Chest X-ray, AP view. Patient: 64 years old, sex M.
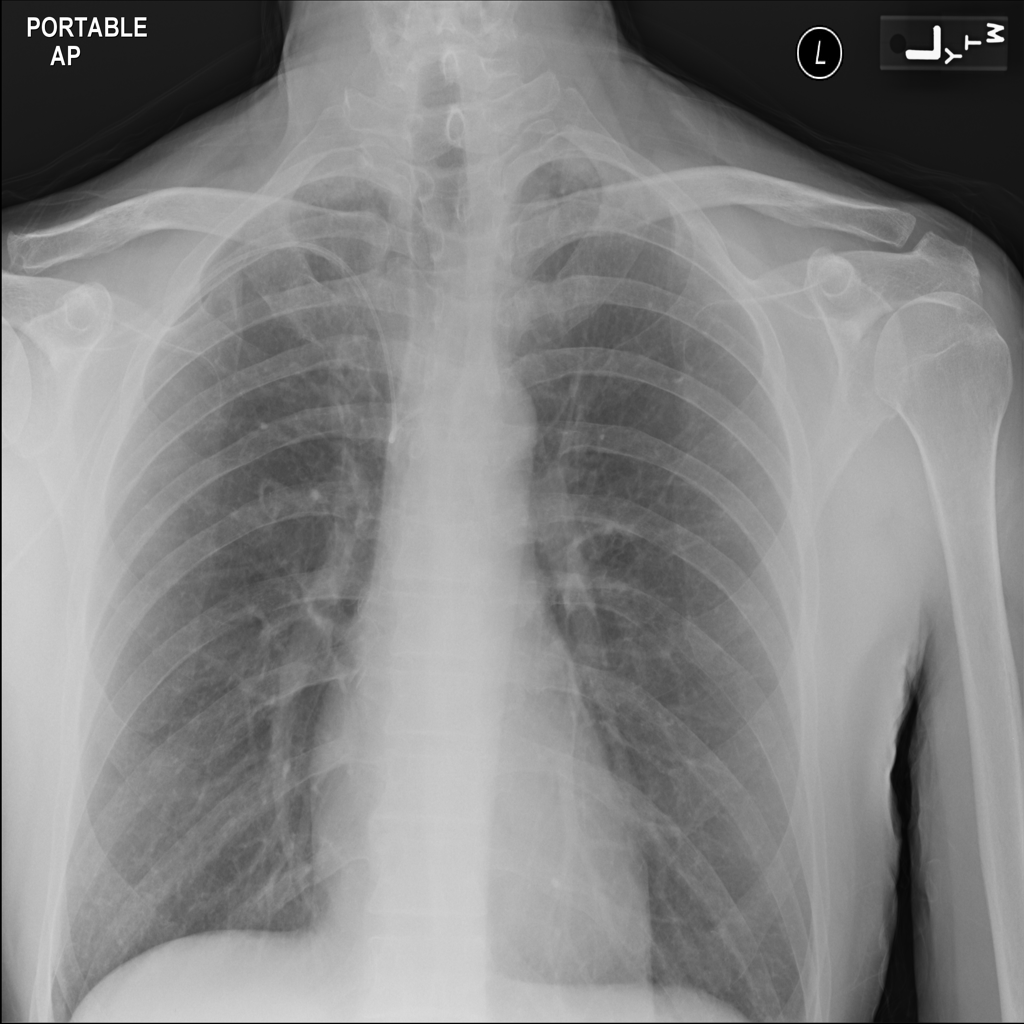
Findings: No Finding